Question: I am trying to figure out how to update a path and I am unsure how to do it and I keep getting some errors.
I need to update the Sample Output that is Displayed on the EV Output. Any help would be great.
As you can see in the image Output sample is updating the selected Input folder. I need it to be the Info that is in EV Output.
Here is my Menu Code
'''
;; MENU
; Left Side Menu
Gui, Add, Button, x7 y7 w110 h30 gInput, Select Input Folder
Gui, Add, Checkbox, x7 y47 w730 h20 checked vCheck1,Include the last folder of the input folder in the output?
Gui, Add, Text, x22 y82 w600 h20 , Output Sample:
Gui, Add, Text, x132 y82 w610 h20 vDisplayPath, %DisplayPath% ;--Line needs to match EV Output
Gui, Add, Button, x12 y122 w110 h30 gOutputEV, Select EV Output
Gui, Add, Button, x12 y162 w110 h30 gOutputWC, Select WC Output
Gui, Add, Text, x127 y17 w275 h20 vDisplayInput, ;display selected folder - input
Gui, Add, Text, x132 y132 w250 h20 vDisplayEV, ;display selected folder -ev <--- Selected to update Display Path
Gui, Add, Text, x132 y172 w250 h20 vDisplayWC, ;display selected folder - wc
Gui, Add, Text, x12 y215 w190 h20 , Last Name, First Name: ; Name Field
Gui, Add, Edit, x171 y215 w170 h30 vName, DoeJohn ; Editable Name Type
Gui, Add, Text, x12 y250 w190 h30 , Collection Date (YYYYMMDD):
Gui, Add, Edit, x171 y250 w100 h30 r1 vtime,%TimeString%
Gui, Add, Button, x12 y280 w110 h30 gSubmit, Submit
; Right Side Menu
Gui, Add, Text, x757 y7 w130 h20 , Helpful Buttons:
Gui, Add, Button, x757 y77 w160 h30 gOpenTC, List Mounted TrueCrypt Devices
Gui, Add, Button, x757 y37 w160 h30 gMountTC, Auto-Mount TC Devices
Gui, Add, Button, x757 y217 w160 h30 gDismountTC, Dismount ALL TC Devices
; Version Info
Gui, Show, w936 h350, Mobile Robocopy Script v2.5,NoHide
GUI, Add, Picture, x550 y270 w350 h60, %MyPic%
Return
'''
Here is my EV Code
'''
OutputEV:
FileSelectFolder,OutputEV,, 3, Select EV Output Directory For Logs
if OutputEV =
{
MsgBox, You didn't select a log folder. Try again!
return
}
else
Guicontrol,1:,DisplayEV,%OutputEV%
return
'''
I have tried adding like Guicontrol,1:,DisplayOutPutEV,%DisplayOutPutEV% but I get errors. I just need Sample Output to match EV Output and I cant figure that out.

Any help would be great.
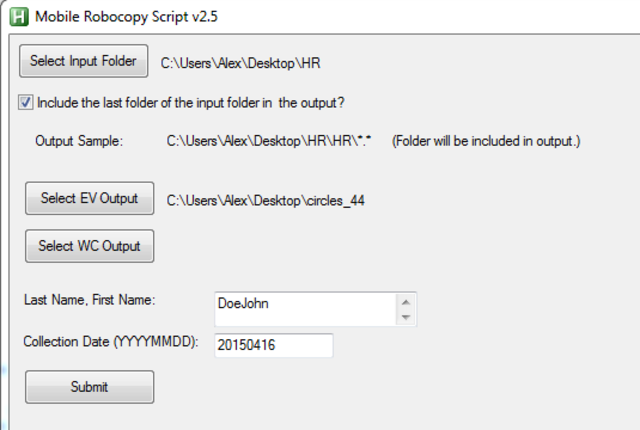
Answer: At first glance, it seems your issue is with this line
'''
Guicontrol,1:,DisplayEV,%OutputEV%
'''
You've built up your GUI with no identifier, buy you're trying to talk to a control on GUI 1 which doesn't exist. Remove the GUI identifier.
'''
GuiControl,, DisplayEV, %OutputEV%
'''
In your GUI, give your controls DIFFERENT variables
'''
Gui, Add, Text, x22 y82 w600 h20 vlblOutputSample, Output Sample:
Gui, Add, Text, x132 y82 w610 h20 vDisplayPath, %DisplayPath%
'''
Then, in your subroutine, just set both controls' text to the OutputEV variable.
'''
GuiControl,, DisplayEV, %OutputEV%
GuiControl,, lblOutputSample, %OutputEV%
'''